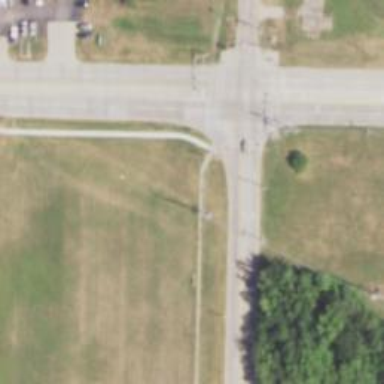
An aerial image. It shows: Footway with asphalt surface and marked with lines for crossing.